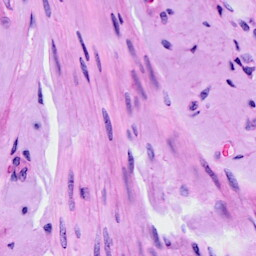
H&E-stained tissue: Cervix